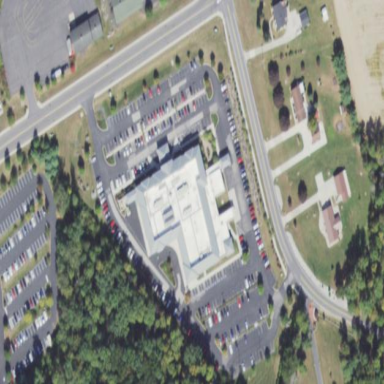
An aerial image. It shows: Healthcare clinic.